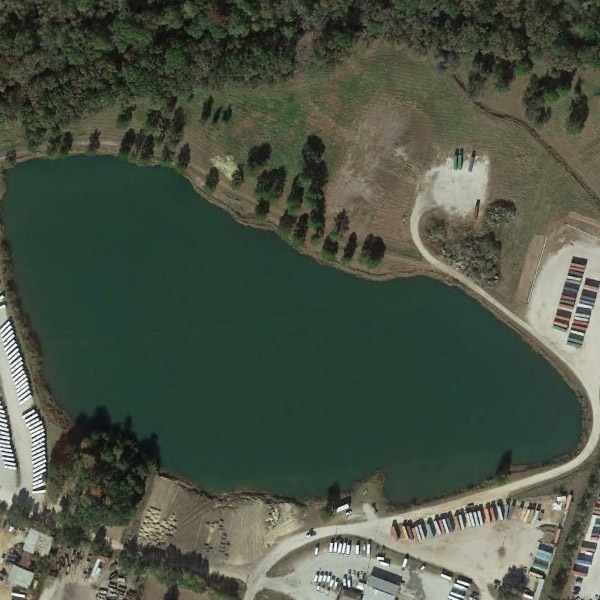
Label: Pond